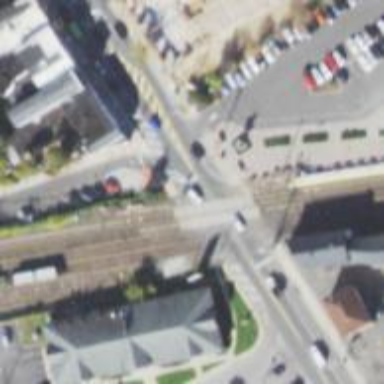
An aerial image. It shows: Railway crossing.